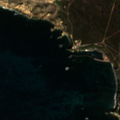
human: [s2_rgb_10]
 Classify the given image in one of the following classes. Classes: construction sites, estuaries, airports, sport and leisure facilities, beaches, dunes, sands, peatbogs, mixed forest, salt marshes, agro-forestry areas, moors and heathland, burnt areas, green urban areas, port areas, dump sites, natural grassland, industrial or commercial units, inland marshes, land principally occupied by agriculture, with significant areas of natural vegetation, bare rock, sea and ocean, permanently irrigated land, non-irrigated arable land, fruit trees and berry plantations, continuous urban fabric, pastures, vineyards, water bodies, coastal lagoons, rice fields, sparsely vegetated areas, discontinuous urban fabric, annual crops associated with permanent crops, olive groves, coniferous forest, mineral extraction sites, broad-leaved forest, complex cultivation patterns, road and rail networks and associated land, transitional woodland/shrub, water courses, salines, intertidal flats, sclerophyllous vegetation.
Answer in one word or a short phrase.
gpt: non-irrigated arable land, natural grassland, sclerophyllous vegetation, sea and ocean